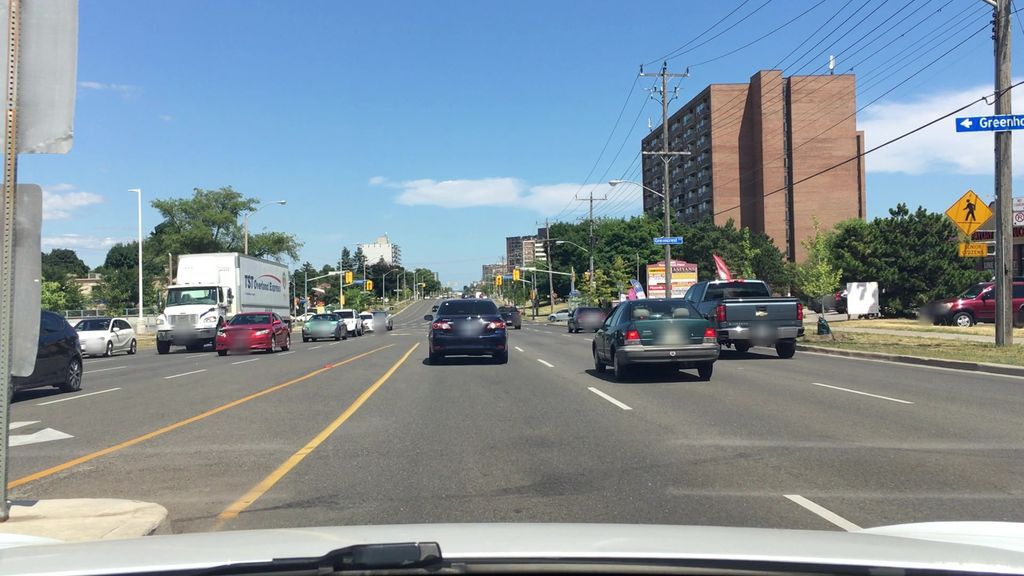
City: toronto